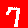
Digit: 7